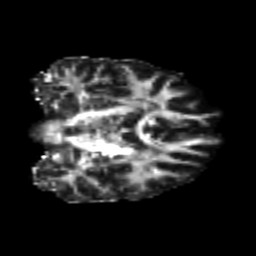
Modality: FA
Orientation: coronal
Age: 22
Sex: female
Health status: healthy
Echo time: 0.074 s